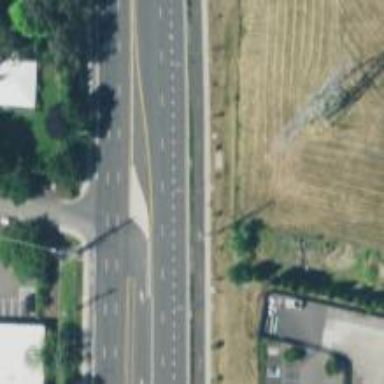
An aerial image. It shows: Primary link road with asphalt surface.